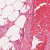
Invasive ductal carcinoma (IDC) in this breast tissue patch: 0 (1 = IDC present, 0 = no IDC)